Question: I have a table called scores which contains columns

How do I select which id_team is top scorer per game
i m trying with this, but that's not correct result
'''
SELECT MAX( score ) , id_team
FROM scores
GROUP BY 'id_game'
LIMIT 0 , 30
'''
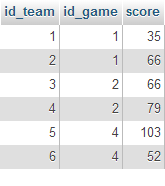
Answer: You can use a self join to find out the right team id for game a which has max score
'''
SELECT s.*
FROM scores s
JOIN (
SELECT MAX(score) score, id_game
FROM scores
GROUP BY id_game ) ss USING(score ,id_game )
LIMIT 0 , 30
'''